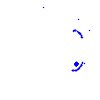
Particle: kaon